Question: I used to have a java package called "Utils" and I renamed it to "utils" (uncapitalized) but it's still in the BitBucket repo. I tried to remove it using git by executing this command: "git rm src/me/lordal/gom/dtv/Utils/" but it says "fatal: pathspec 'src/me/lordal/gom/dtv/Utils/' did not match any files". So it's not in my src folder but it's still online on BitBucket.
As you can see here it has the "Utils", "Listeners" and the "Game" package two times but on the one capitalized.

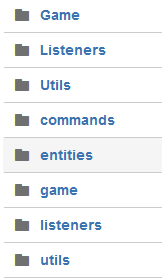
Answer: Git does not do well with differences in capitalization of file names. You will need to specifically inform git that you changed the file name.
Two solutions to this problem can be found <URL>
The first is to rename the file to some completely different name 'Ut-ils' for example (using 'git mv') then change it to 'utils'.
The second is to use 'git mv -f Utils utils'
---
To fix the problem, changing the name of 'utils' to an intermediate name then running 'git rm Utils' (you may need to specify '-r' due to recursion. (The name change is necessary to make sure that git does not try to remove the proper file.)
It may be worth doing this on a fresh clone of the repo.